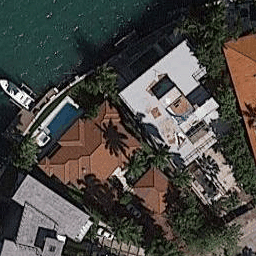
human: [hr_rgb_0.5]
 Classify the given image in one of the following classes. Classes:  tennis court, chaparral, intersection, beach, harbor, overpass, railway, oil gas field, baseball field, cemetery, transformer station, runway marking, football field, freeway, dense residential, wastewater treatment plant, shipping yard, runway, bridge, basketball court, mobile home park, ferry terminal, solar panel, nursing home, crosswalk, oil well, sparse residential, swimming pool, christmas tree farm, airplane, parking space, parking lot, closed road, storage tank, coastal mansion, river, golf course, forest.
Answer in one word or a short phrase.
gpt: coastal mansion